Question: When trying to custom draw my coloumn headers and listview items, I was getting jagged text (not anti-aliased) which looked crappy. I came across the following code snippet to render the text and display much more nicely - which works. However, I can't work out how to centre my text in the column. Currently, setting my flags to HorizontalCentre actually centres the text within the entire listview control.
'''
Private Sub lsvOverdueCalls_DrawItem(sender As Object, e As DrawListViewItemEventArgs) Handles lsvOverdueCalls.DrawItem
If e.Item.Selected AndAlso e.Item.ListView.Focused Then
e.Item.BackColor = SystemColors.Highlight
e.Item.ForeColor = e.Item.ListView.BackColor
ElseIf e.Item.Selected AndAlso Not e.Item.ListView.Focused Then
e.Item.BackColor = SystemColors.Control
e.Item.ForeColor = e.Item.ListView.ForeColor
Else
e.Item.BackColor = e.Item.ListView.BackColor
e.Item.ForeColor = e.Item.ListView.ForeColor
End If
e.DrawBackground()
' Draw the header text.
Dim rec As New Rectangle(e.Bounds.X + 2, e.Bounds.Y + 2, e.Bounds.Width - 4, e.Bounds.Height - 4)
Dim flags As TextFormatFlags = TextFormatFlags.HorizontalCenter Or TextFormatFlags.EndEllipsis Or TextFormatFlags.ExpandTabs Or TextFormatFlags.SingleLine
TextRenderer.DrawText(e.Graphics, e.Item.Text, e.Item.ListView.Font, rec, e.Item.ForeColor, flags)
End Sub
'''
My result is this:

I need the Call Number (26155) to sit centre of the Call ID Column.
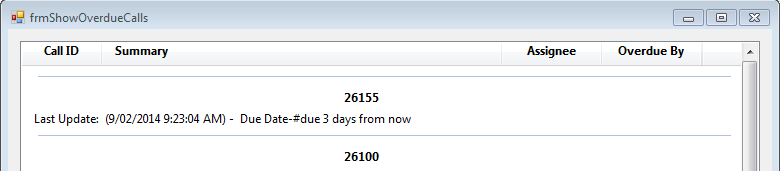
Answer: 'e.Bounds' is the entire width. To get the width of your column, try referencing the Width property of the ListView column.
If you gave your columns keys, reference them by key:
'''
listView1.Columns("callID").Width
'''
or index:
'''
listView1.Columns(0).Width
'''
Then your drawing rectangle would look something like this:
'''
Dim colWidth As Integer = listView1.Columns("callID").Width
Dim rec As New Rectangle(e.Bounds.X, e.Bounds.Y, _
colWidth, e.Bounds.Height)
'''